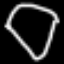
Label: diamond